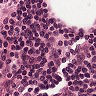
Metastatic tissue present: no